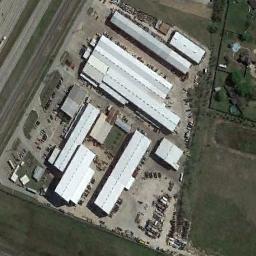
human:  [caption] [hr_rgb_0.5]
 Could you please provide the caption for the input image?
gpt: The industrial area with some strip white workshops is surrounded by a green area .

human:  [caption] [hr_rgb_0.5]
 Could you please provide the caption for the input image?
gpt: There is some green space in the industrial area .

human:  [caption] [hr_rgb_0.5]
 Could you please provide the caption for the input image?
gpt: In an industrial area, There are neatly planned factories and roads, Green belts, Some parking lots, And cars and goods .

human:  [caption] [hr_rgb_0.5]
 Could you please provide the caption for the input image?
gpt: Many houses of different shapes are in the industrial area .

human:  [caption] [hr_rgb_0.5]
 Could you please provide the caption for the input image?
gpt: There are some white buildings on the industrial area beside a green lawn .